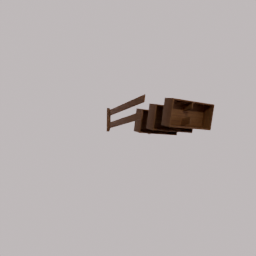
Label: furniture